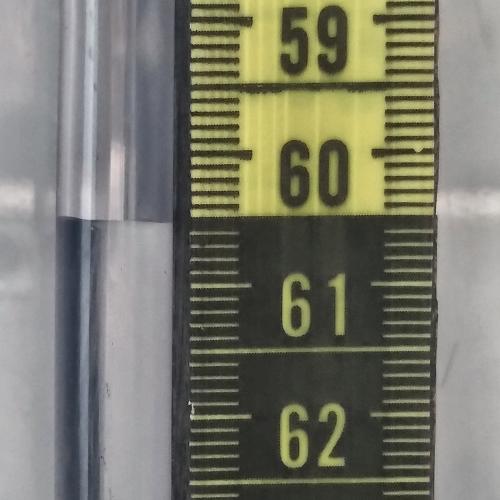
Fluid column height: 60.5 cm